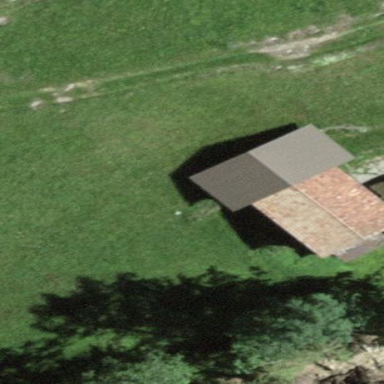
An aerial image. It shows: Barn.